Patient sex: M
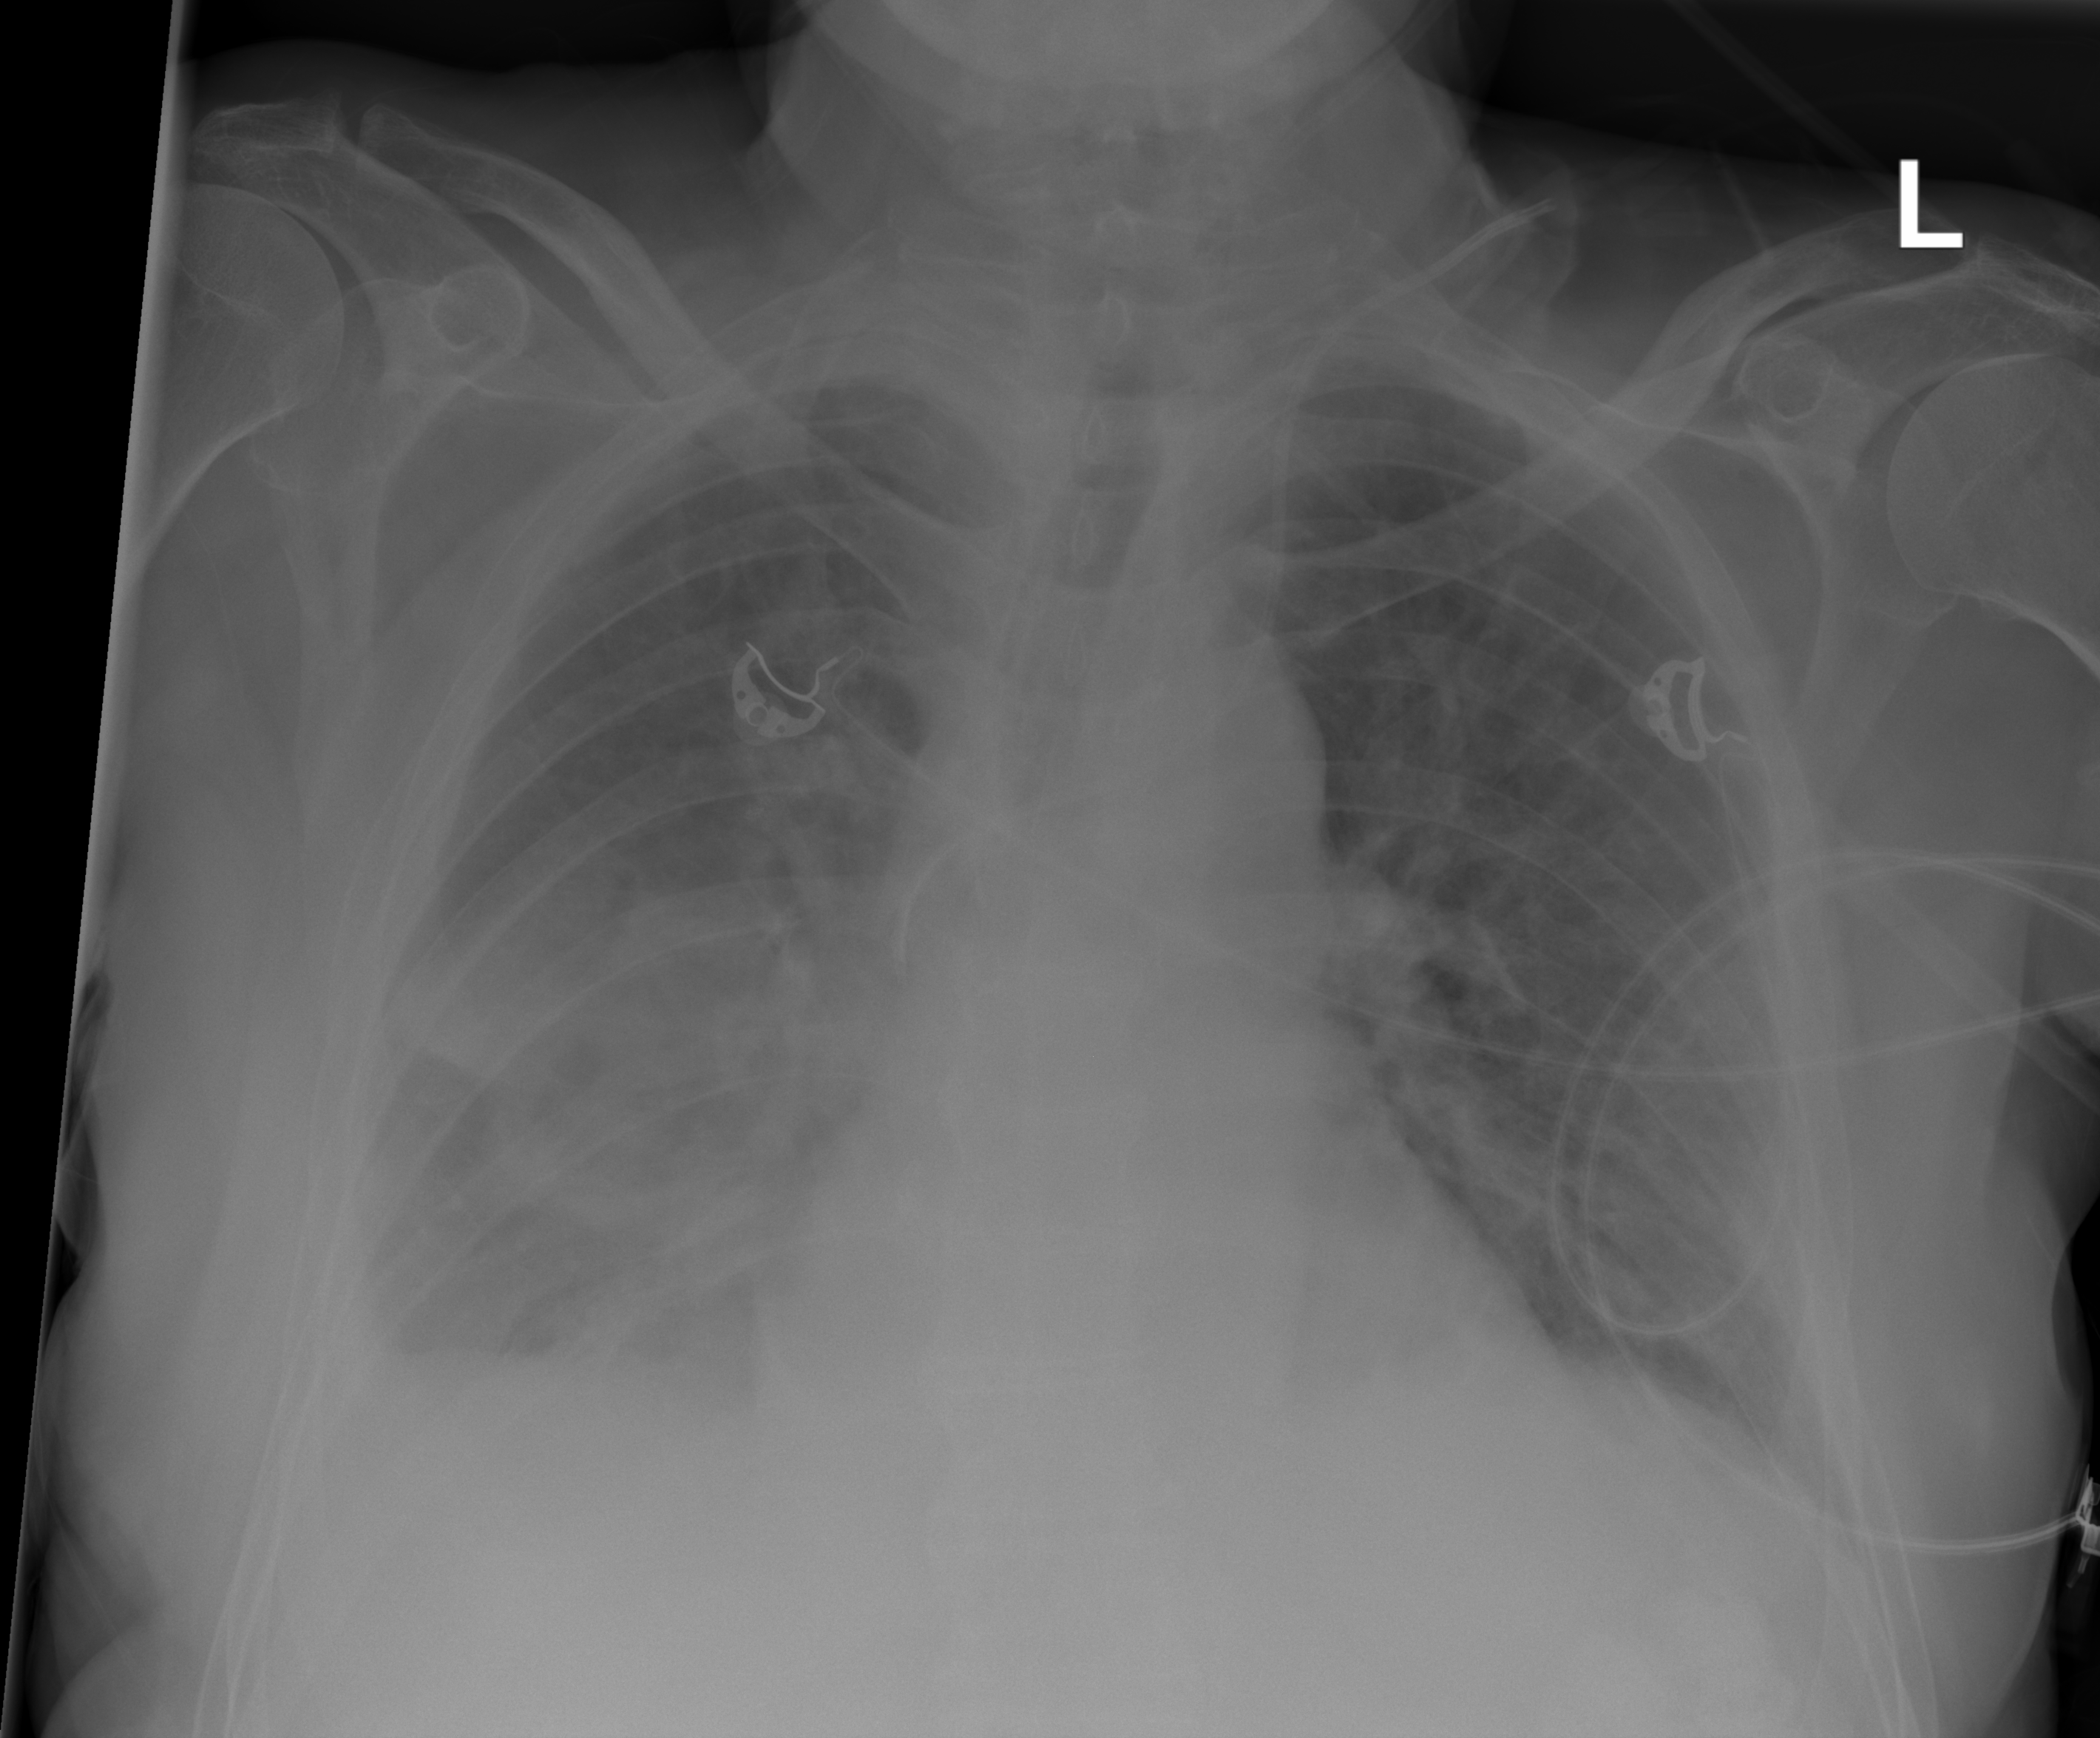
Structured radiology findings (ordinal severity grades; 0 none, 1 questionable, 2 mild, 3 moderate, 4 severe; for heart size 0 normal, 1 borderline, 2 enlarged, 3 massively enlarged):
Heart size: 1
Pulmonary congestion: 1
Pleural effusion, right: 2
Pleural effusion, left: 0
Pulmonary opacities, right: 1
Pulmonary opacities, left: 1
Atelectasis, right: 3
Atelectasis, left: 2